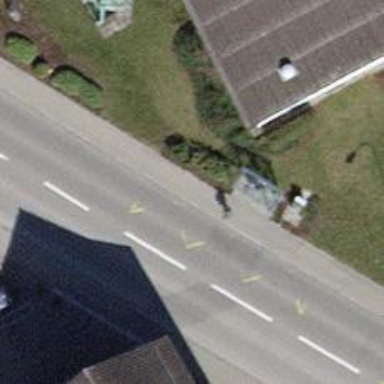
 serving as platform for public transportation."